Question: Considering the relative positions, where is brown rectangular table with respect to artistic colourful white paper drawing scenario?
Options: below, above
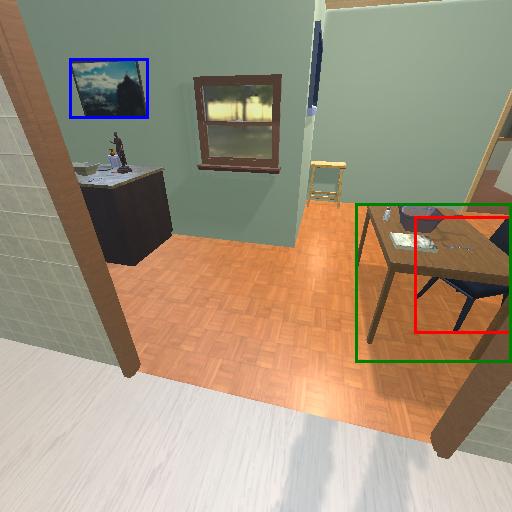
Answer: below